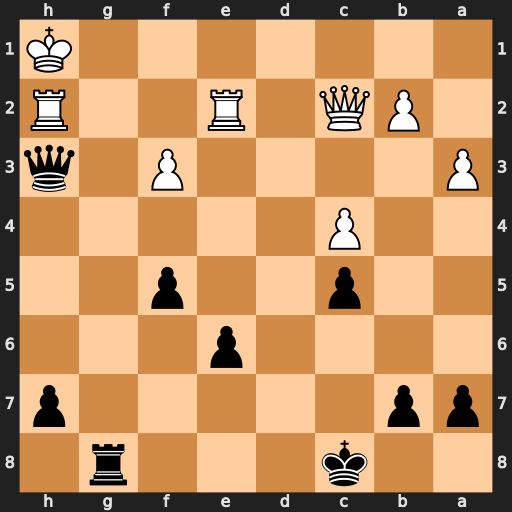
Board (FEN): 2k3r1/pp5p/4p3/2p2p2/2P5/P4P1q/1PQ1R2R/7K
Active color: b
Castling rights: -
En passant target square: -
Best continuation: Qf1#